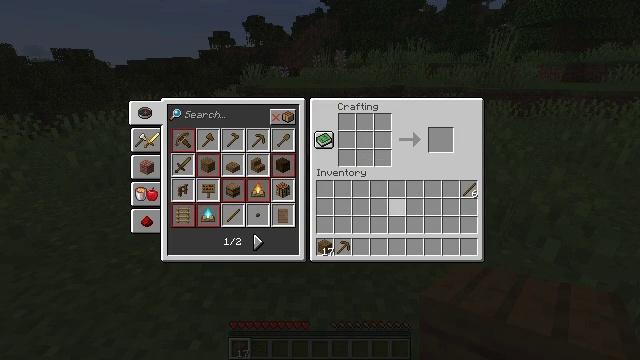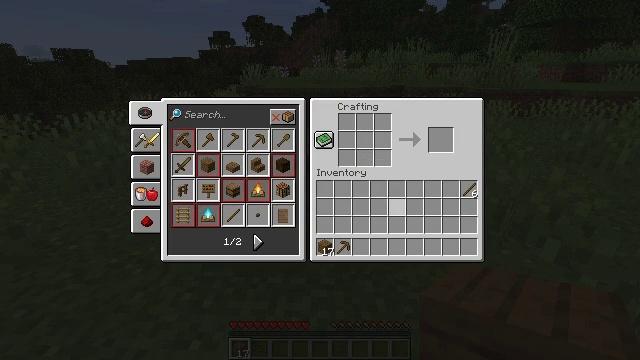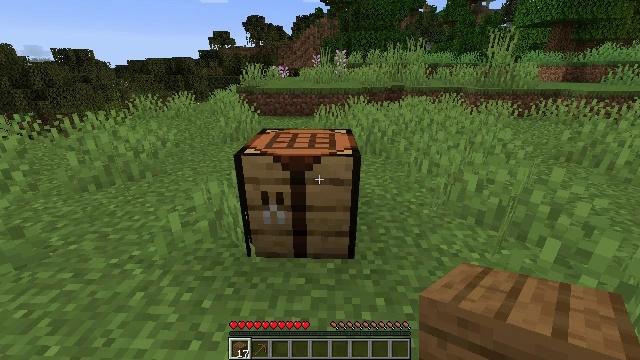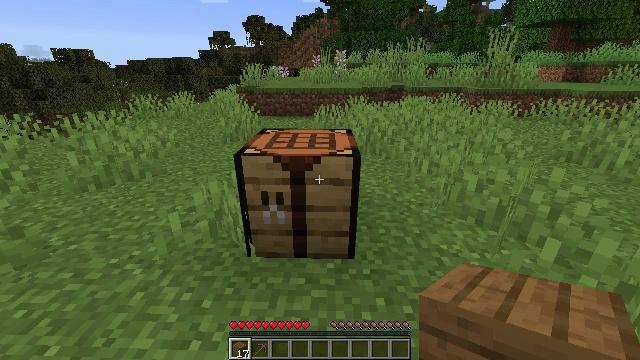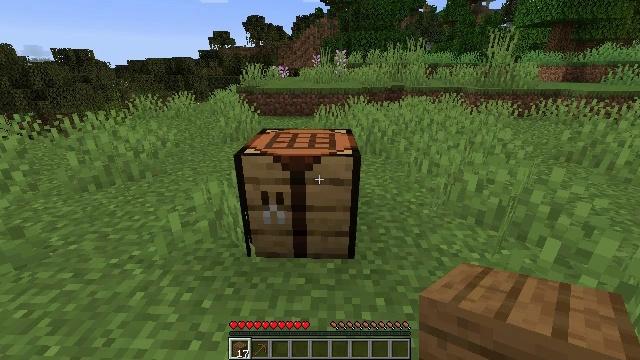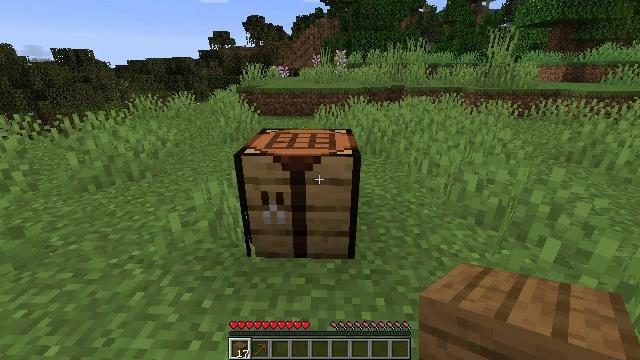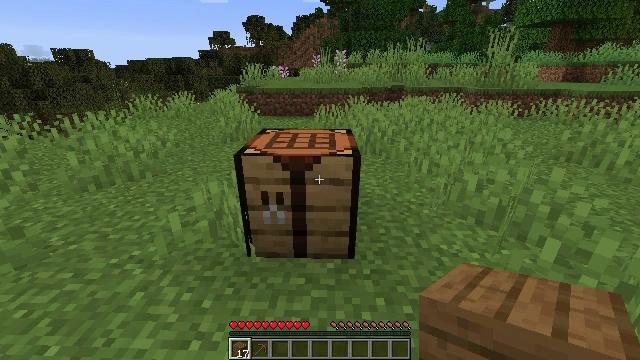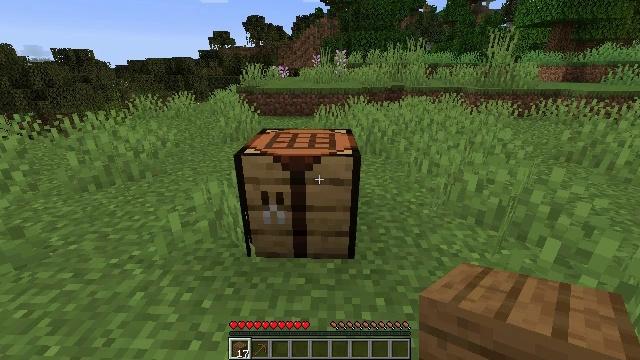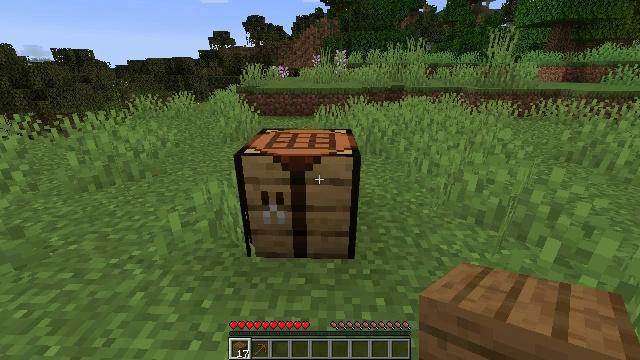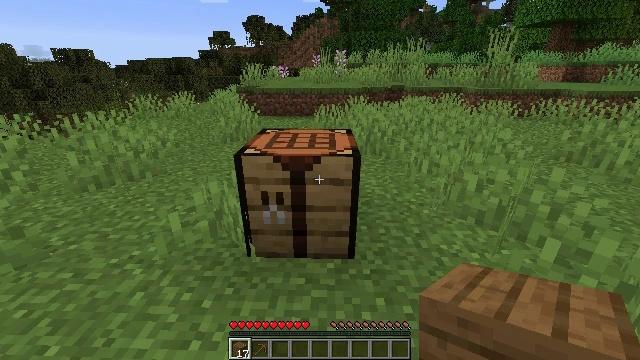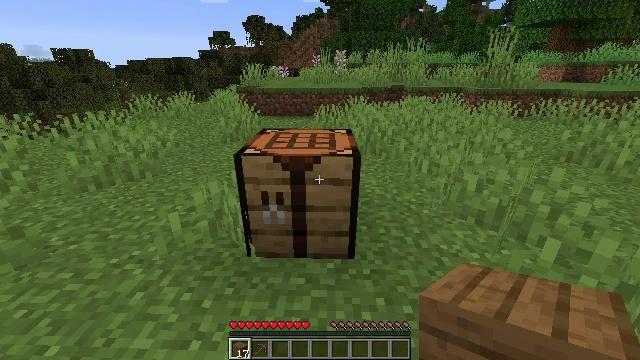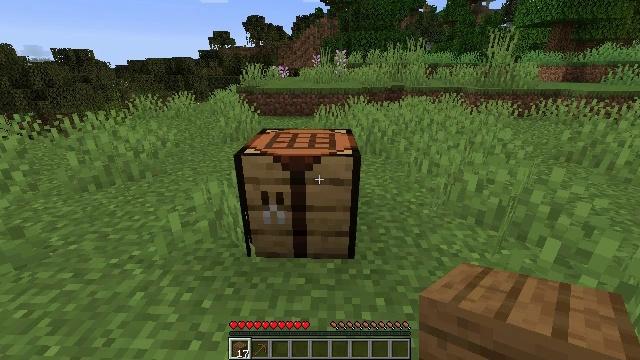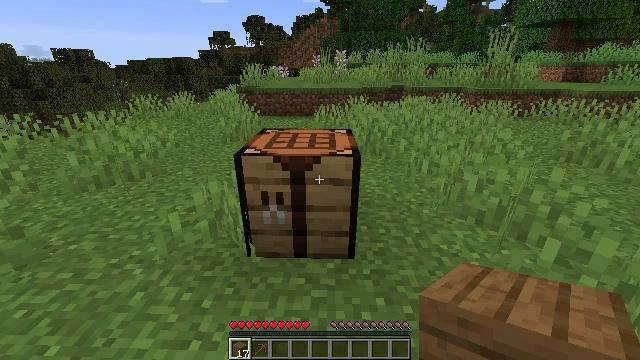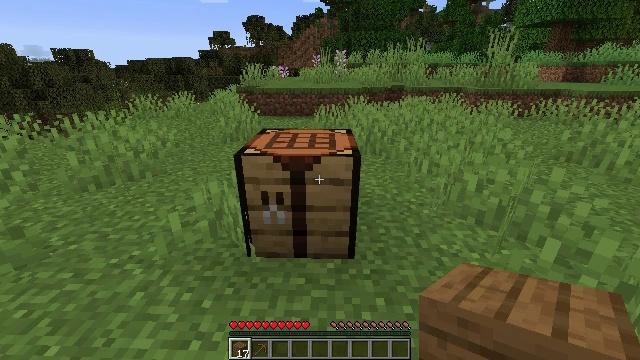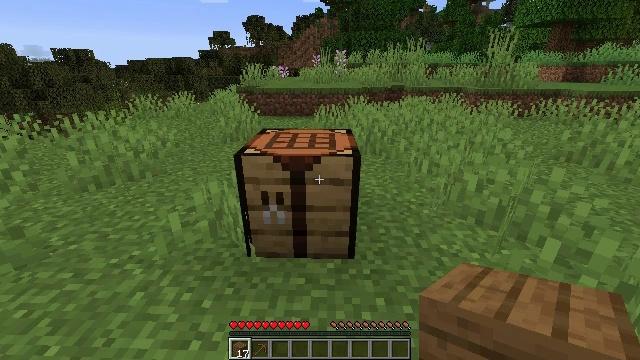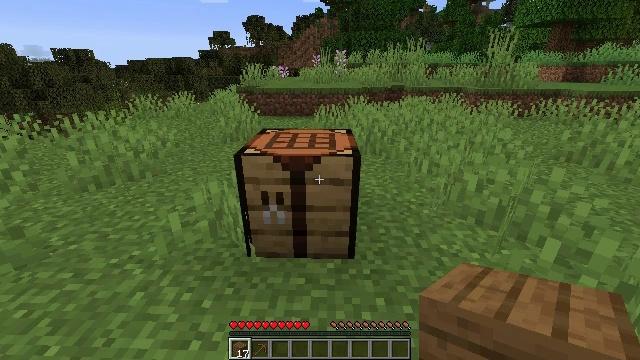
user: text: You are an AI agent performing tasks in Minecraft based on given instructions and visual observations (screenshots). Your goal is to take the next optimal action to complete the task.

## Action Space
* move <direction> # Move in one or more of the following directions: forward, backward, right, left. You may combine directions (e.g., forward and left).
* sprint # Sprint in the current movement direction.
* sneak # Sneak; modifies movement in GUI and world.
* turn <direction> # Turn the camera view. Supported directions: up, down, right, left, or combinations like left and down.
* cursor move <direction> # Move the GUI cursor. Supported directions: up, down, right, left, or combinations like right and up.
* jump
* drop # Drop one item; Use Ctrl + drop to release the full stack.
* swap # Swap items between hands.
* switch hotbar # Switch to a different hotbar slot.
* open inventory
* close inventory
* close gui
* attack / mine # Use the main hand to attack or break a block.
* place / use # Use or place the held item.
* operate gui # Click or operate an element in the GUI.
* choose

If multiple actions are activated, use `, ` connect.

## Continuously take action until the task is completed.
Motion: motion action
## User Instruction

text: Get the crafting table into the inventory.
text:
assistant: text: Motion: no_op
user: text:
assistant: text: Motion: open inventory
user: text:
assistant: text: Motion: open inventory
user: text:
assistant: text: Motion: open inventory
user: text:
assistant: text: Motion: open inventory
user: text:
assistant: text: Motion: no_op
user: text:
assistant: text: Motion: no_op
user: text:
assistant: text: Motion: no_op
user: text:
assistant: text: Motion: no_op
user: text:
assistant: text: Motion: no_op
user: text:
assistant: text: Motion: no_op
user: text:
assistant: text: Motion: no_op
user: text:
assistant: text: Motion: no_op
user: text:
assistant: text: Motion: no_op
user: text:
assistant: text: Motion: no_op
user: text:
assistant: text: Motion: no_op
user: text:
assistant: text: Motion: no_op
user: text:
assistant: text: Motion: no_op
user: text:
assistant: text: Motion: no_op
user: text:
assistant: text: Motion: no_op
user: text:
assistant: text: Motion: no_op
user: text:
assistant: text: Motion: move forward
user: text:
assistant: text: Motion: move forward
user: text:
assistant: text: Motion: move forward
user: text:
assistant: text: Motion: move forward
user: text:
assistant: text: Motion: no_op
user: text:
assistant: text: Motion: no_op
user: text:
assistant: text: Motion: no_op
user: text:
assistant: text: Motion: no_op
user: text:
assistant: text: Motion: no_op